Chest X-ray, PA view. Patient: 30 years old, sex M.
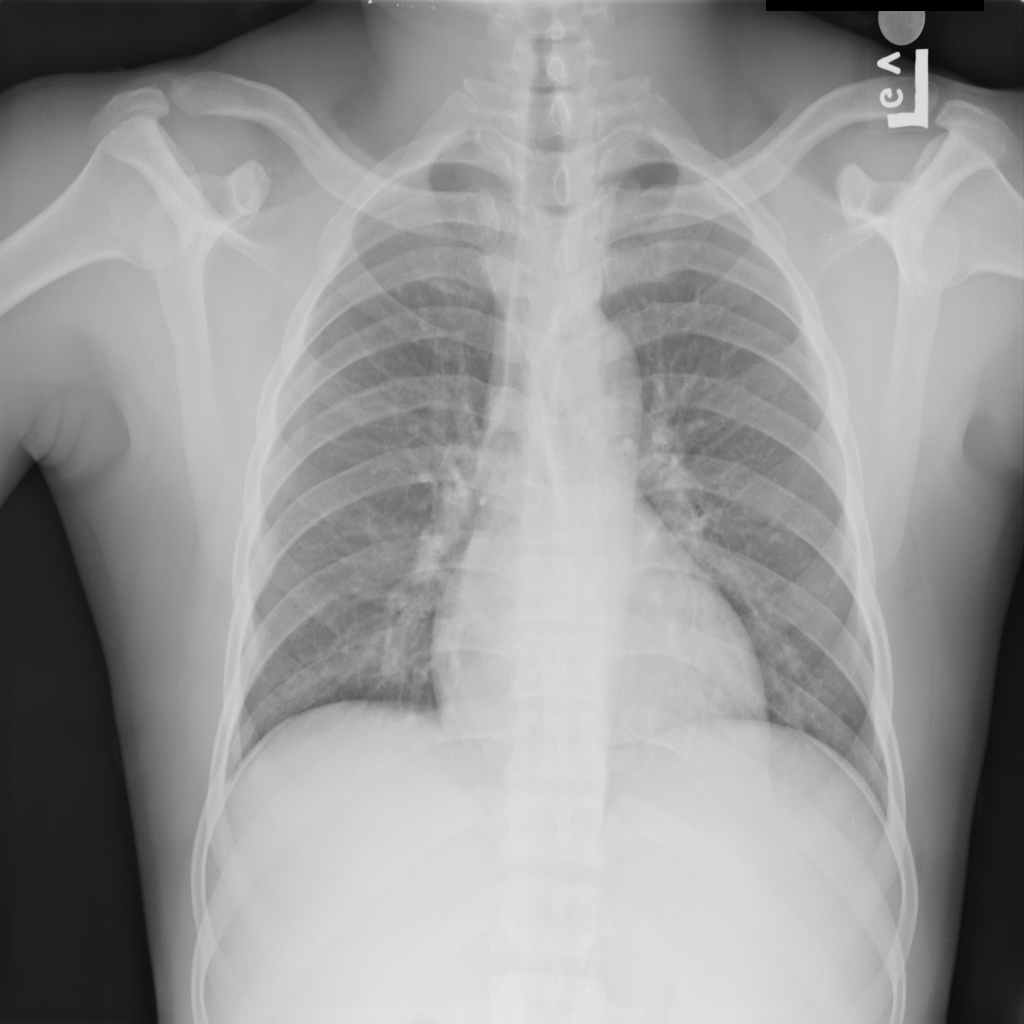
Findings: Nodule